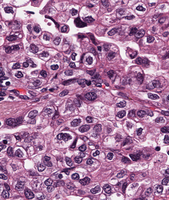
Tumor epithelial tissue: yes
Tumor-associated stroma tissue: no
Normal tissue: no